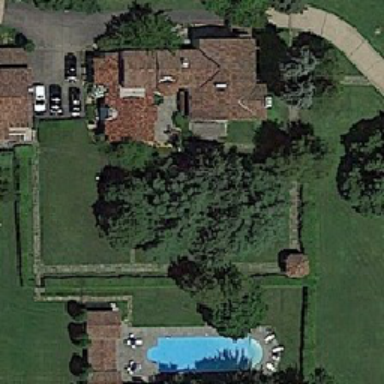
Some red buildings and some green trees have space in the residential area .